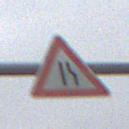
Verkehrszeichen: EinseitigVerengteFahrbahnRechts
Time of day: MorningAfternoon
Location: Outdoor (Nature)
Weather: Overcast
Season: NotSpecified
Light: Natural